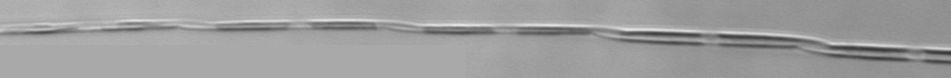
Label: Pseudo-nitzschia